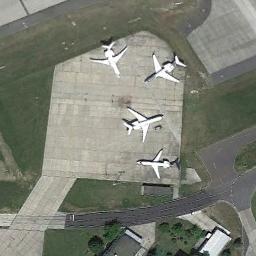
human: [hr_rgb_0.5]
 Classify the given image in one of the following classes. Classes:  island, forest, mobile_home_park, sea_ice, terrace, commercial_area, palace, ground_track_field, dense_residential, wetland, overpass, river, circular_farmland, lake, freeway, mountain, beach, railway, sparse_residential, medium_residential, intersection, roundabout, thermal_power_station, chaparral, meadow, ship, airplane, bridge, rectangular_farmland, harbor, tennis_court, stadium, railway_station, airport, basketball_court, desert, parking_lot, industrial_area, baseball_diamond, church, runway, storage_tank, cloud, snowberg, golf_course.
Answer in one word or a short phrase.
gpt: airplane